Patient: sex M, age 59
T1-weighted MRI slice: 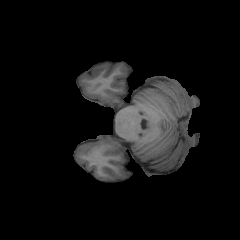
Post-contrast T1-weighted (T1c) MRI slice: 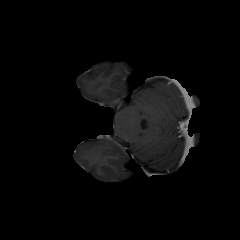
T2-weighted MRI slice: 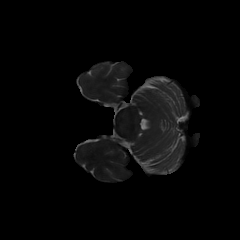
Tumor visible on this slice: no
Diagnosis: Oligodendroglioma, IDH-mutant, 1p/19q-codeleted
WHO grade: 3